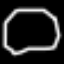
Label: octagon